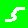
Digit: 5